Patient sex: M
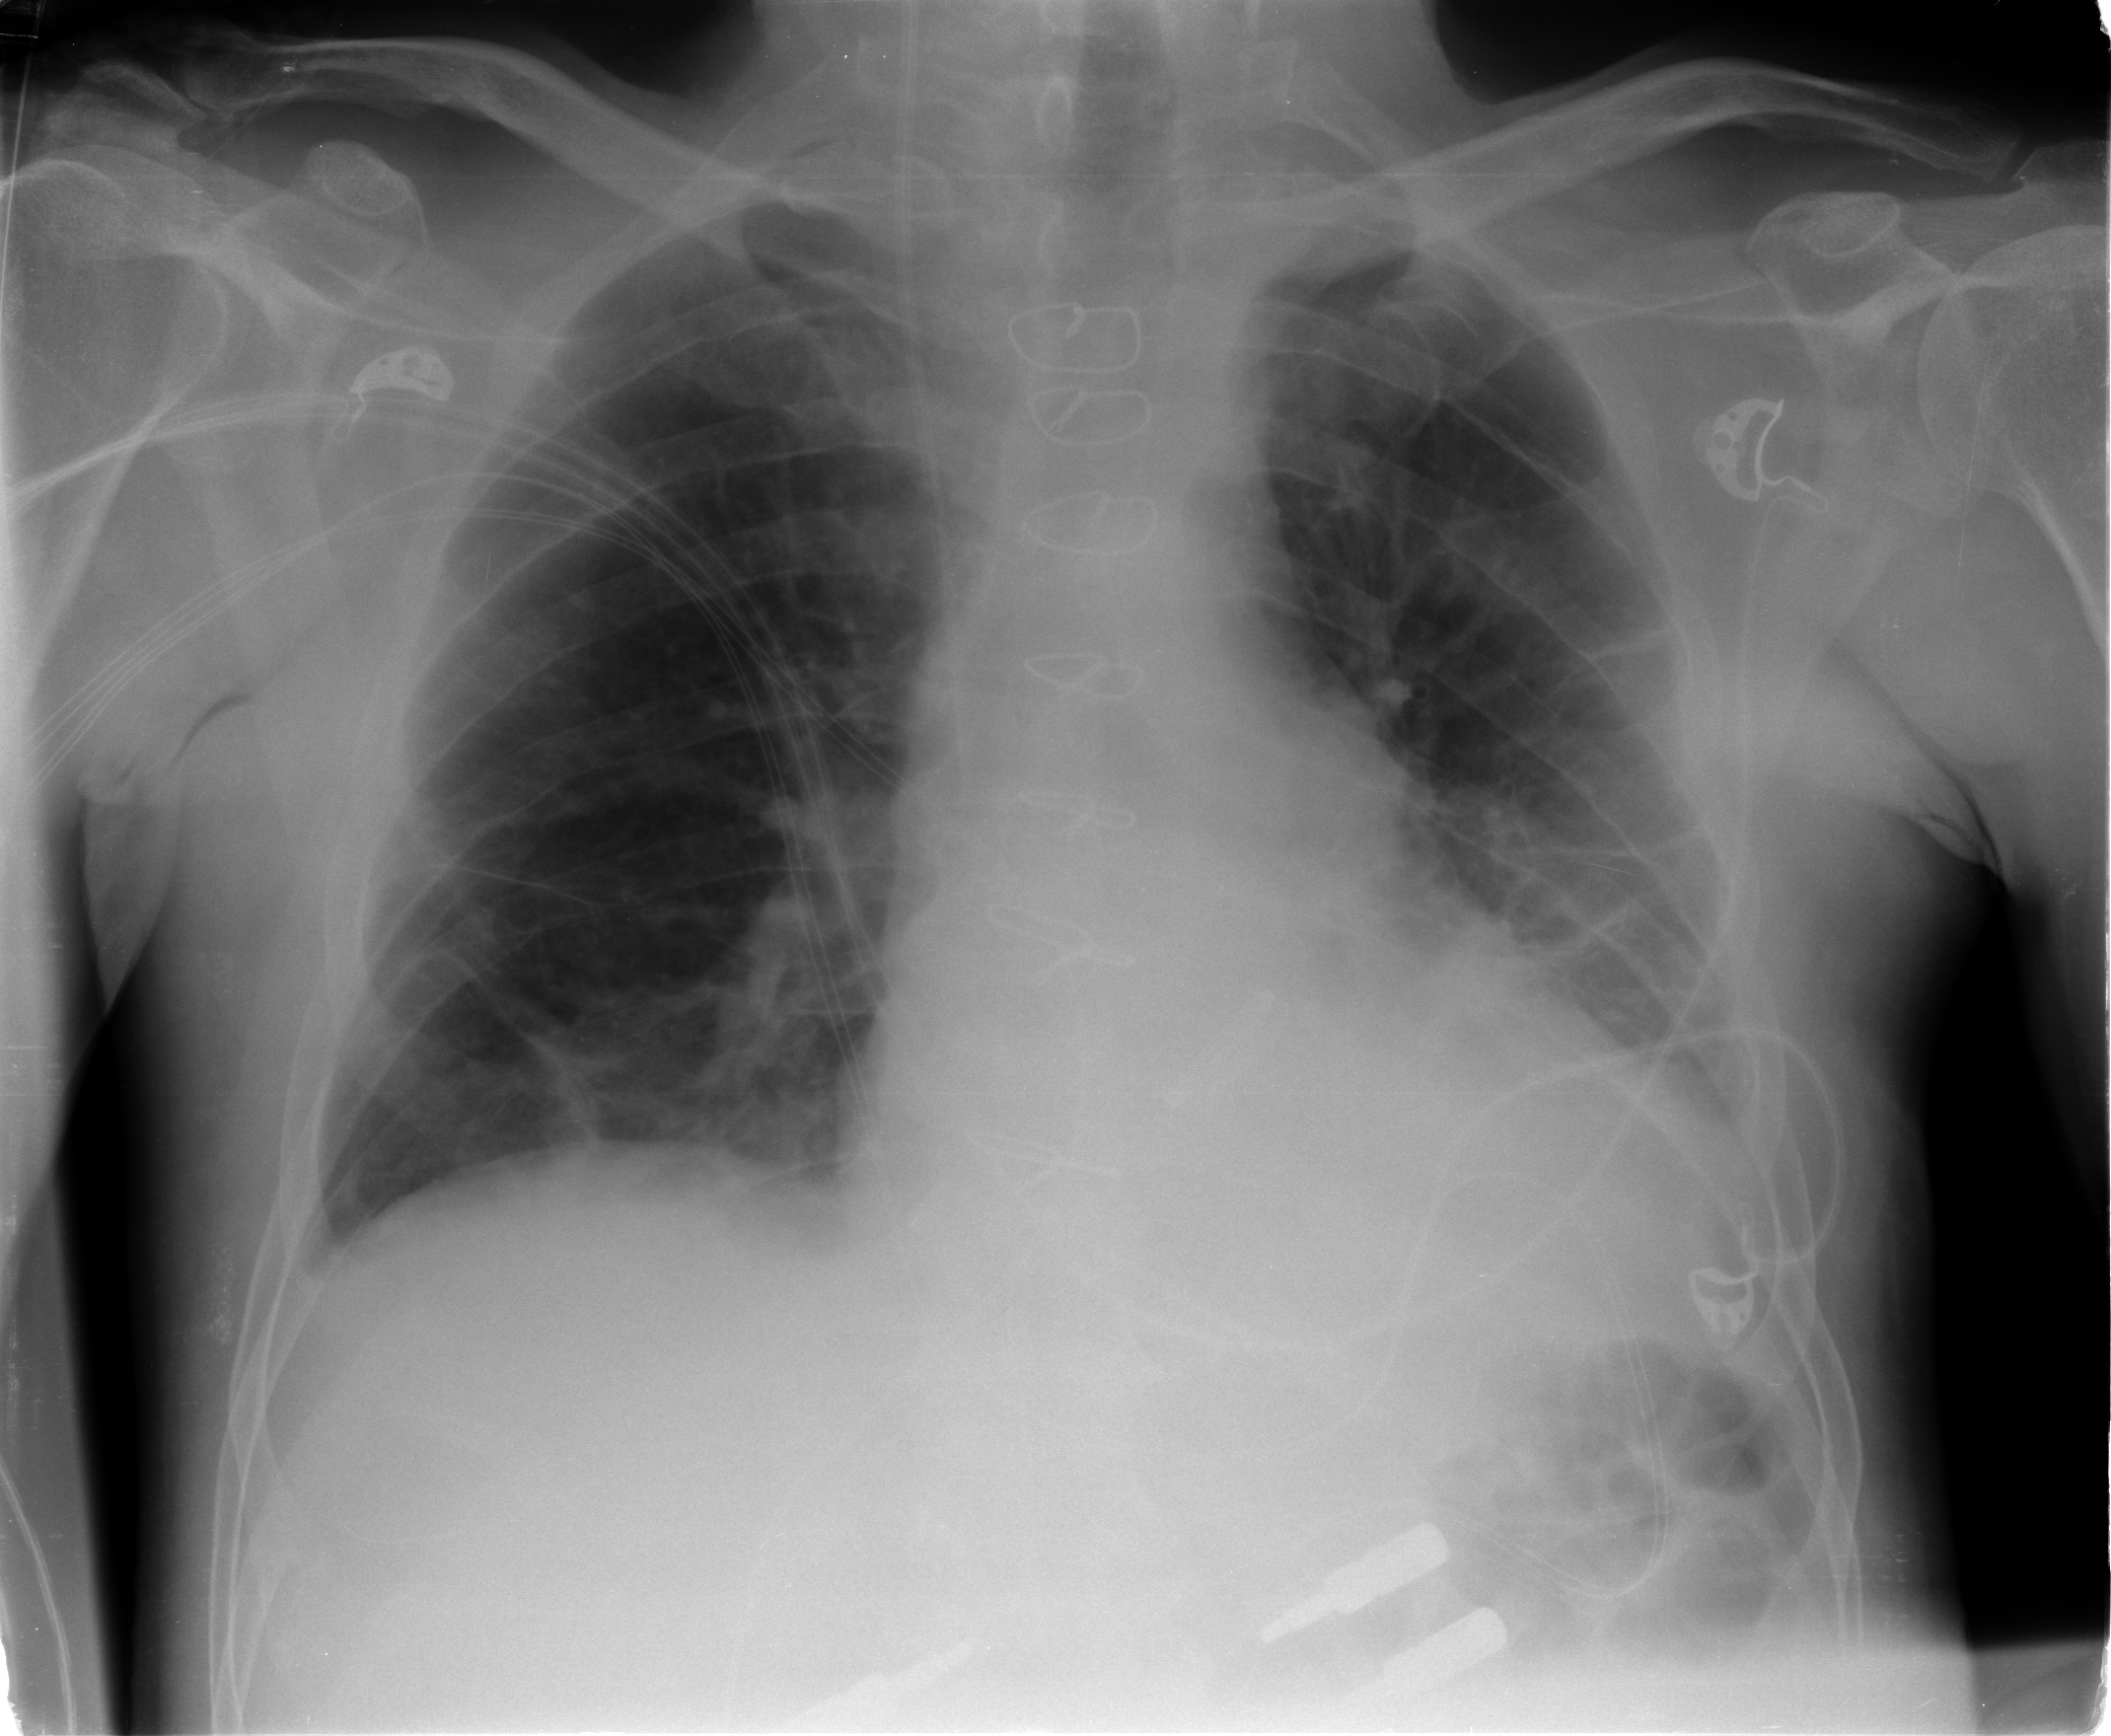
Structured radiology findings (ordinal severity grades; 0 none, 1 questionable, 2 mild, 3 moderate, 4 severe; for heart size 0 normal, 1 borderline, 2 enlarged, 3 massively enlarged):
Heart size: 0
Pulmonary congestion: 1
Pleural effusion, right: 1
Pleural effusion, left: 2
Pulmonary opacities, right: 0
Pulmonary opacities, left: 0
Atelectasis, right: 2
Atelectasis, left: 2